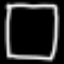
Label: square